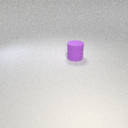
large purple rubber cylinder